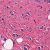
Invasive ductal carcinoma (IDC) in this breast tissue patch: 1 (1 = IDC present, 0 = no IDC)